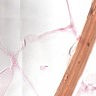
Metastatic tissue present: no